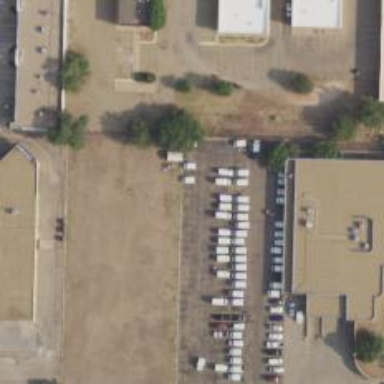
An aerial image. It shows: Parking space.